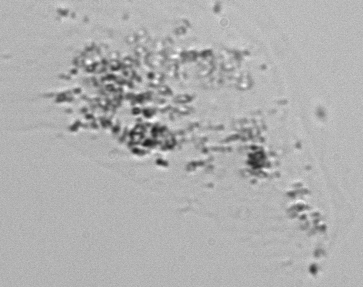
Label: Phaeocystis_debris